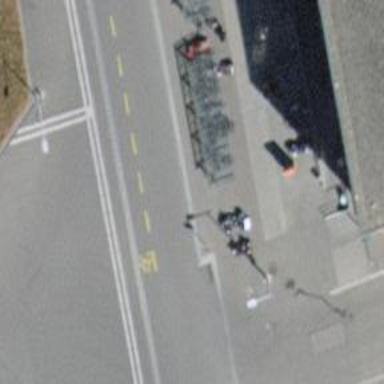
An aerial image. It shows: Bicycle parking area.